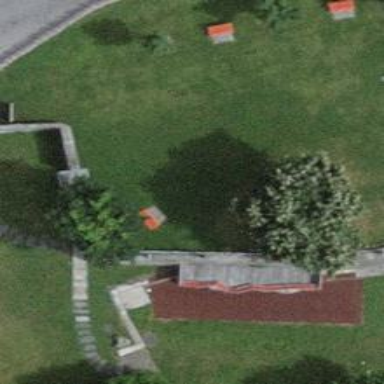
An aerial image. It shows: Red bench.